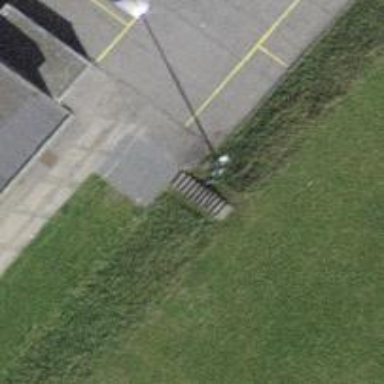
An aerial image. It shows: Road with steps.